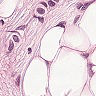
Metastatic tissue present: yes